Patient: sex M, age 60
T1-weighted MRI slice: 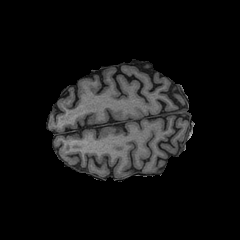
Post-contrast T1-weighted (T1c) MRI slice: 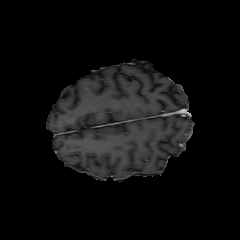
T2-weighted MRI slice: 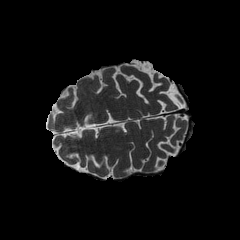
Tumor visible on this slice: no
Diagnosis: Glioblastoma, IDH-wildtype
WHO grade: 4